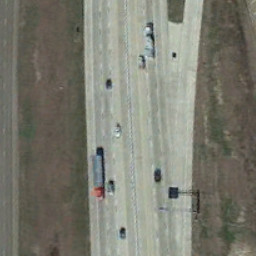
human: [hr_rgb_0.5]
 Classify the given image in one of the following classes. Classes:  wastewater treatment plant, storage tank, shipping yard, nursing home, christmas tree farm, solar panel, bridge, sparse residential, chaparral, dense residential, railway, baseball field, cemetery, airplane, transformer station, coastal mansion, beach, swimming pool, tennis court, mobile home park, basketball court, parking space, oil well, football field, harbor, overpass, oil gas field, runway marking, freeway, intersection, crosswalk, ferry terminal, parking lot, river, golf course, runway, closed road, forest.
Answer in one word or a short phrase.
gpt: freeway